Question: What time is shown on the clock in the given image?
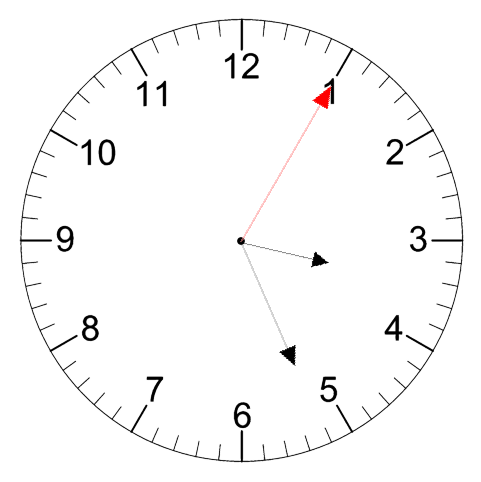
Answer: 03:26:05